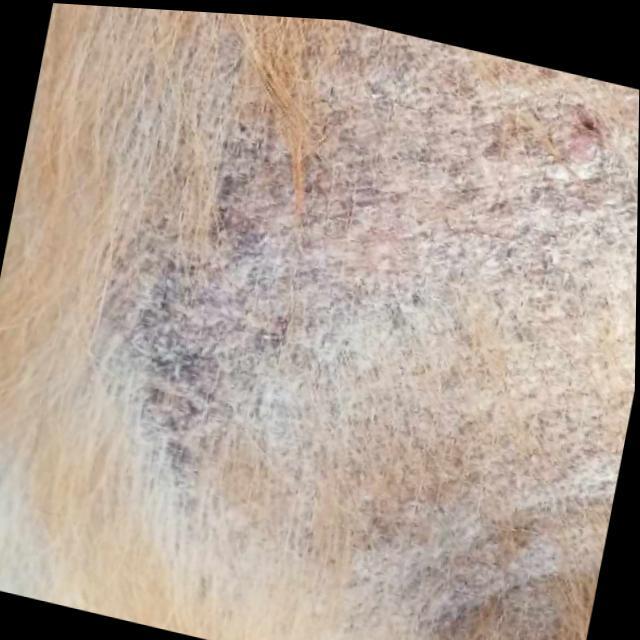
Canine demodicosis (Demodex mange) — caused by Demodex canis mites. Presents with alopecia, follicular papules, pustules, and comedones. Often localized on face and forelimbs.